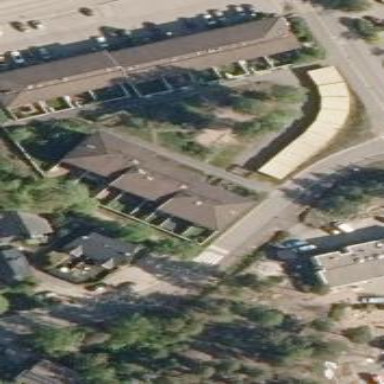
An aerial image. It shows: Terrace building.